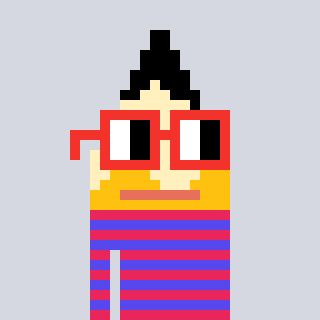
a pixel art character with square red glasses, a pencil-shaped head and a computerblue-colored body on a cool background